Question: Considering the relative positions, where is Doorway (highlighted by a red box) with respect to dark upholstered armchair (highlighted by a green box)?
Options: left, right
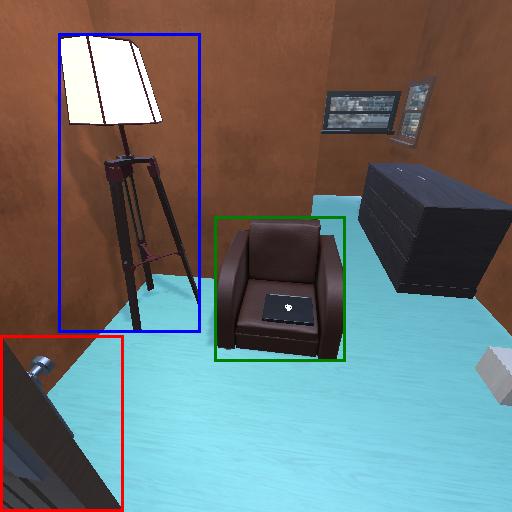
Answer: left